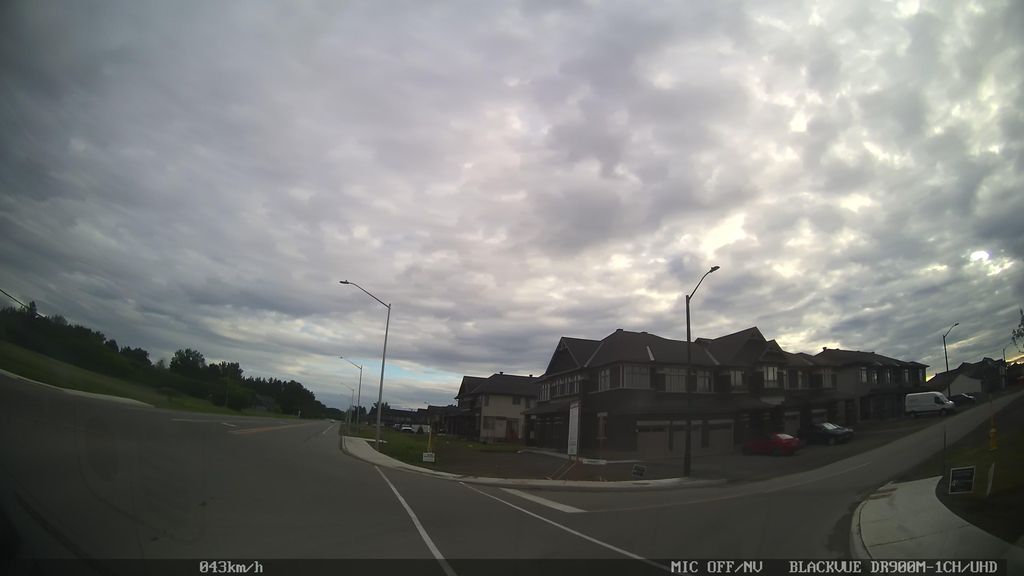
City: ottawa-gatineau